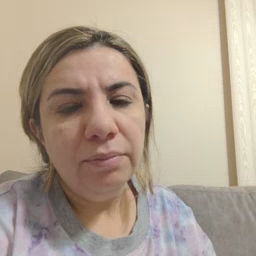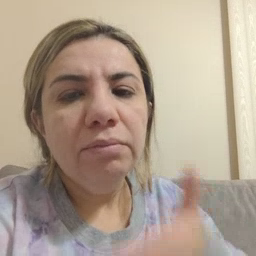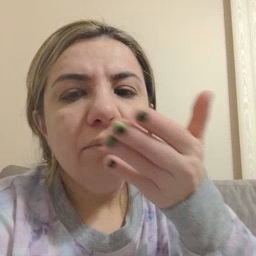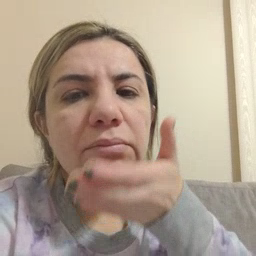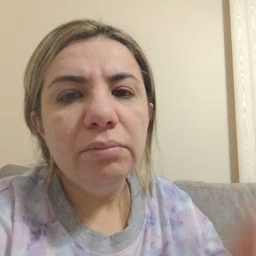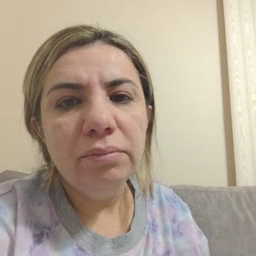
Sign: cereal